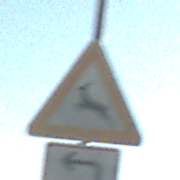
Verkehrszeichen: WildwechselRechts
Zusatzzeichen unten: RichtungsangabeDurchPfeile2
Umgebung: Outdoor, Nature
Tageszeit: SunriseSunset
Wetter: Clear
Licht: Natural
Jahreszeit: NotSpecified
Kontrast: HighContrast